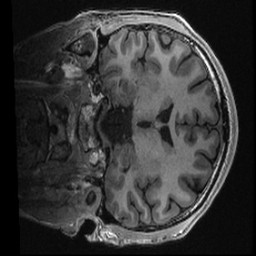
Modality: T1w
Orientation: coronal
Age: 18
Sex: male